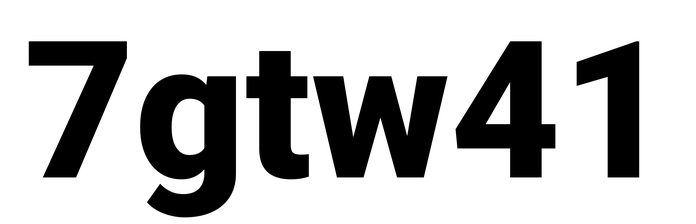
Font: Roboto_Black